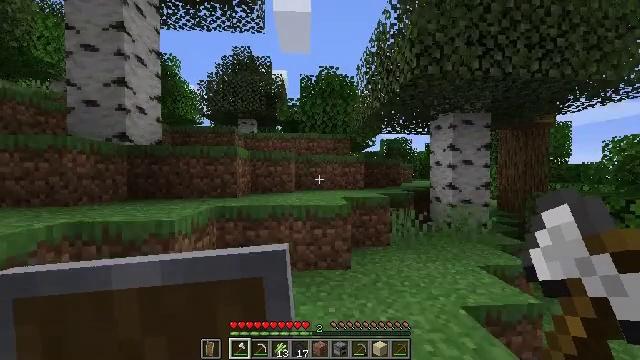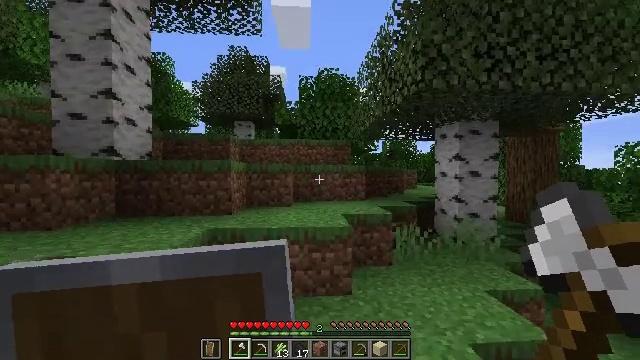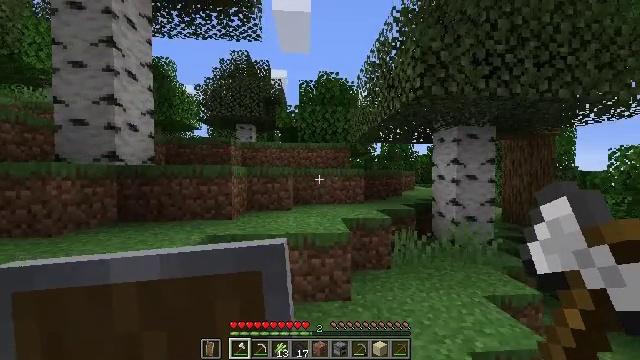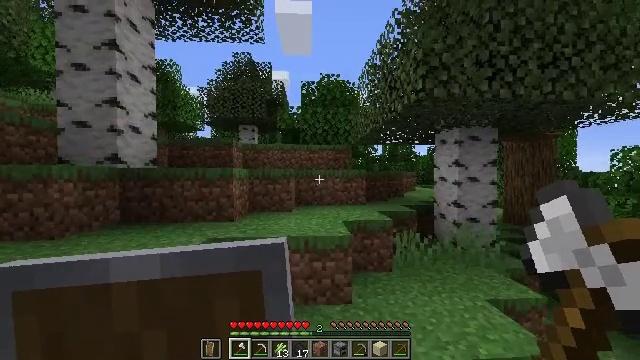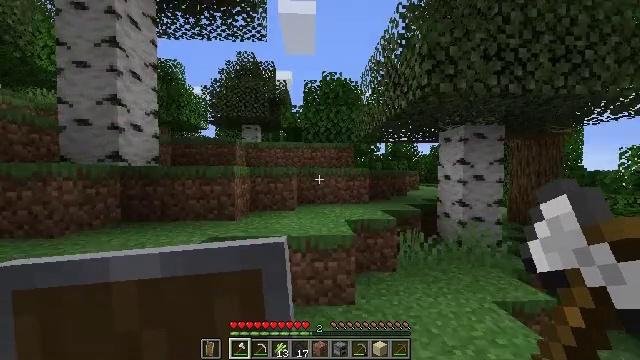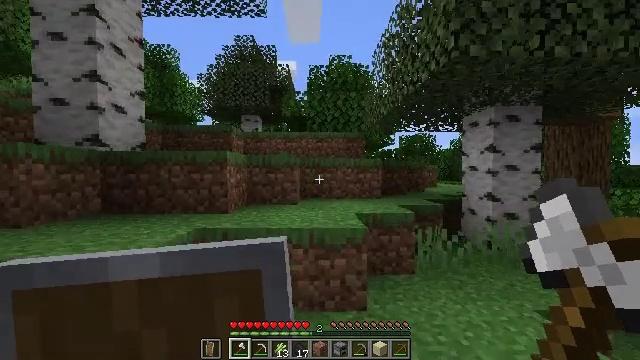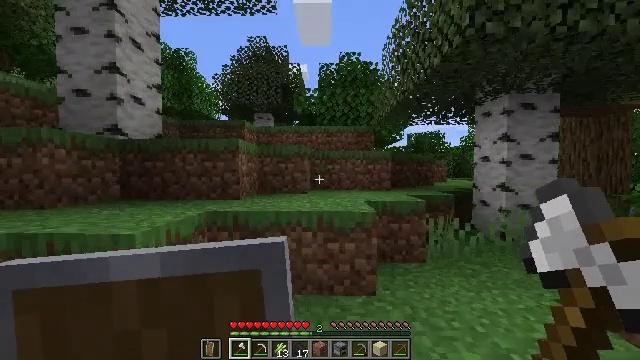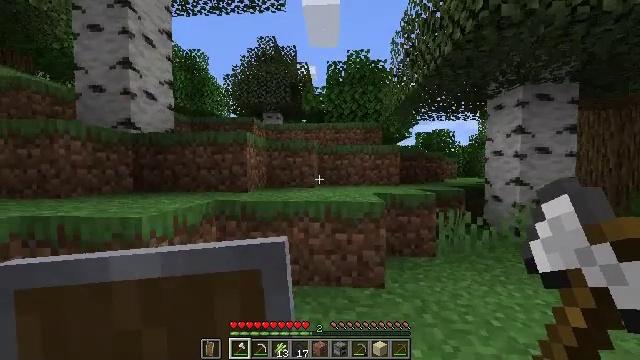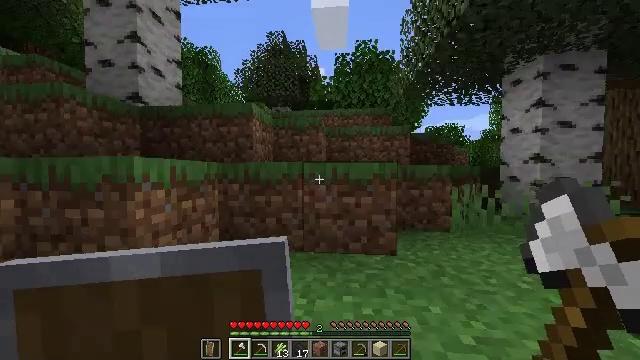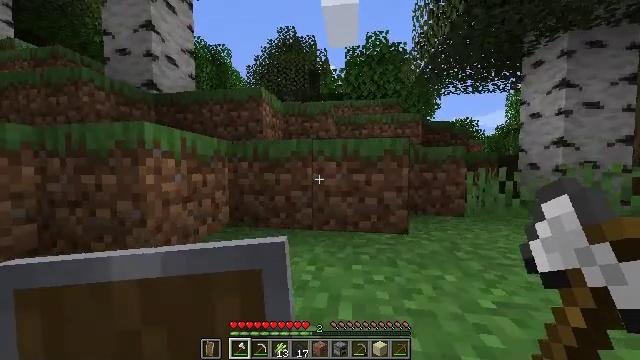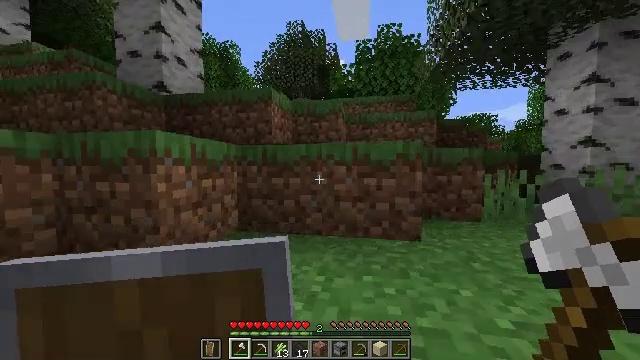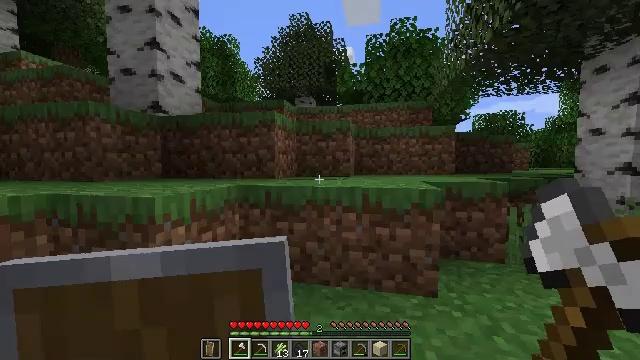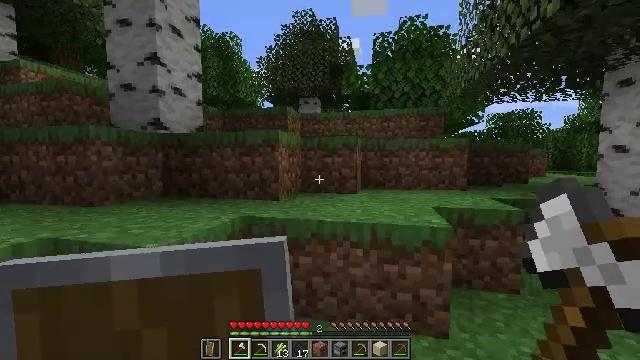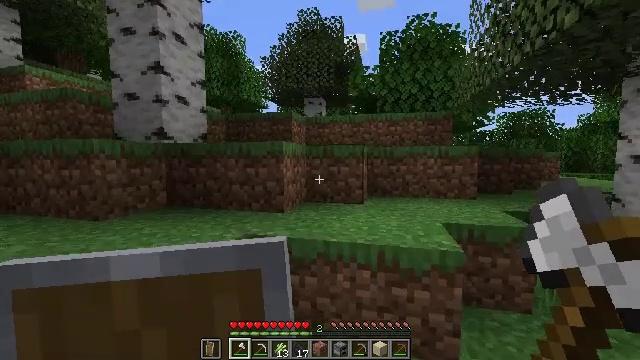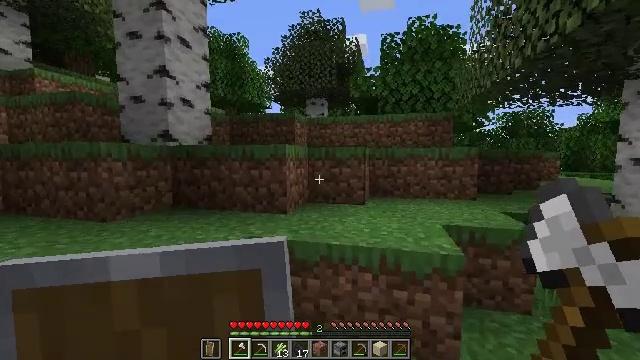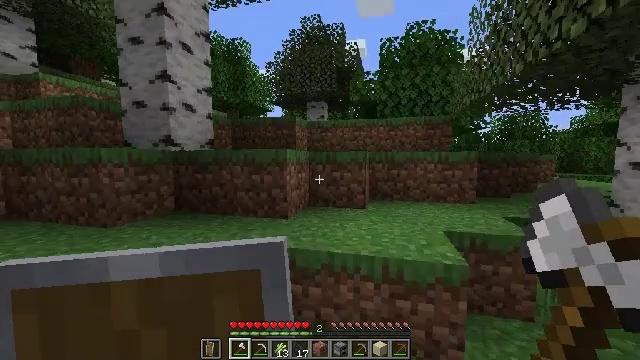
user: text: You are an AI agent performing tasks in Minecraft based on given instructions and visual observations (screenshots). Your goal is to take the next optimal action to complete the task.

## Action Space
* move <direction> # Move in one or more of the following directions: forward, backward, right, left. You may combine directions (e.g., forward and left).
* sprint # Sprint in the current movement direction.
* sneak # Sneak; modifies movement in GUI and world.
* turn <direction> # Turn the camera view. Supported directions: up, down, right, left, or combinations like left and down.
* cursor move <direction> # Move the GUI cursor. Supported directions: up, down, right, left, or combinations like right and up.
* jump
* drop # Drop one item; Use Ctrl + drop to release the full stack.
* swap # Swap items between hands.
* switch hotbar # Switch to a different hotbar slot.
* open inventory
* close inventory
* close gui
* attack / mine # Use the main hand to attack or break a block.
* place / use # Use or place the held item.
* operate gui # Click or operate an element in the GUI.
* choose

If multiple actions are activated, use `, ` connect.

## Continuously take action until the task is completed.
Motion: motion action
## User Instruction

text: Gather poppy from the ground.
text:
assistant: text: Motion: move forward, sprint, jump
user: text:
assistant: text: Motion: move forward, sprint, jump
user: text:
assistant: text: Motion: move forward, sprint, jump
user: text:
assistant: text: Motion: move forward, sprint, jump
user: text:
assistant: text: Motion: move forward, sprint, turn left, jump
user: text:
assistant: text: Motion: move forward, sprint, turn left, jump
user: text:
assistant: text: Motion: move forward, sprint, turn left, jump
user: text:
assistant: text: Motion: move forward, sprint, turn left, jump
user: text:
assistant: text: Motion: move forward, sprint, turn left, jump
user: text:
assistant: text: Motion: move forward, sprint, turn left, jump
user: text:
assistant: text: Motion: move forward, sprint, turn left, jump
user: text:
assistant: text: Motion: move forward, sprint, turn left, jump
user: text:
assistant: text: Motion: move forward, sprint, turn left, jump
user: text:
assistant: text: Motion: move forward, sprint, jump
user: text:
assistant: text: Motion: move forward, sprint, jump
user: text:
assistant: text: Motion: move forward, sprint, jump
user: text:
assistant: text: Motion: move forward, sprint, jump
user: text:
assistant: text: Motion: move forward, sprint, turn right, jump
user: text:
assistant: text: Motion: move forward, sprint, turn right and down, jump
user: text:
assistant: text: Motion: move forward, sprint, turn right and down, jump
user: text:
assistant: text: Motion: move forward, sprint, jump
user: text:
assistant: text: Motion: move forward, sprint, jump
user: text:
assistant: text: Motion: move forward and move right, sprint, jump
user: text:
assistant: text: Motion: move forward, sprint, turn left, jump
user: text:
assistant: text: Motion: move forward, sprint, turn left, jump
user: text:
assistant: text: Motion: move forward, sprint, turn left, jump
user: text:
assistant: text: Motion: move forward, sprint, jump
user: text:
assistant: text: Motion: move forward, sprint, jump
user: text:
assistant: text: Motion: move forward, sprint, jump
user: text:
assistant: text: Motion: move forward, sprint, jump